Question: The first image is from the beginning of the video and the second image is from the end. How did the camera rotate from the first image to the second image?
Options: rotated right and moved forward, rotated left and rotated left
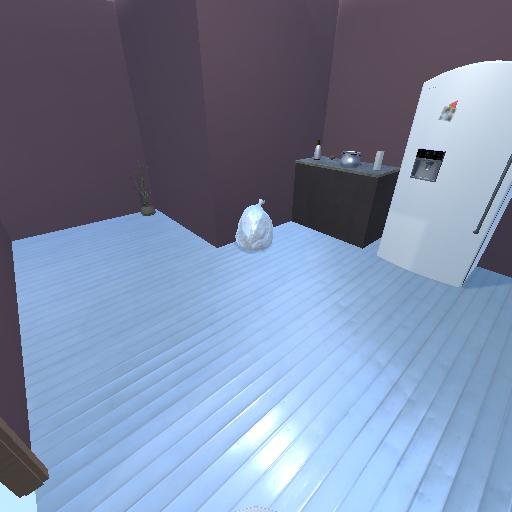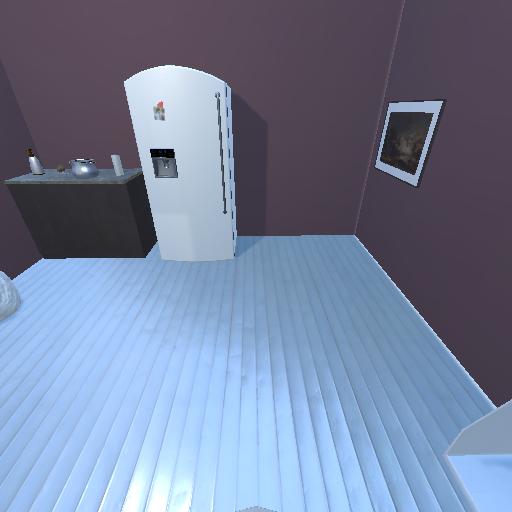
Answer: rotated right and moved forward